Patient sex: F
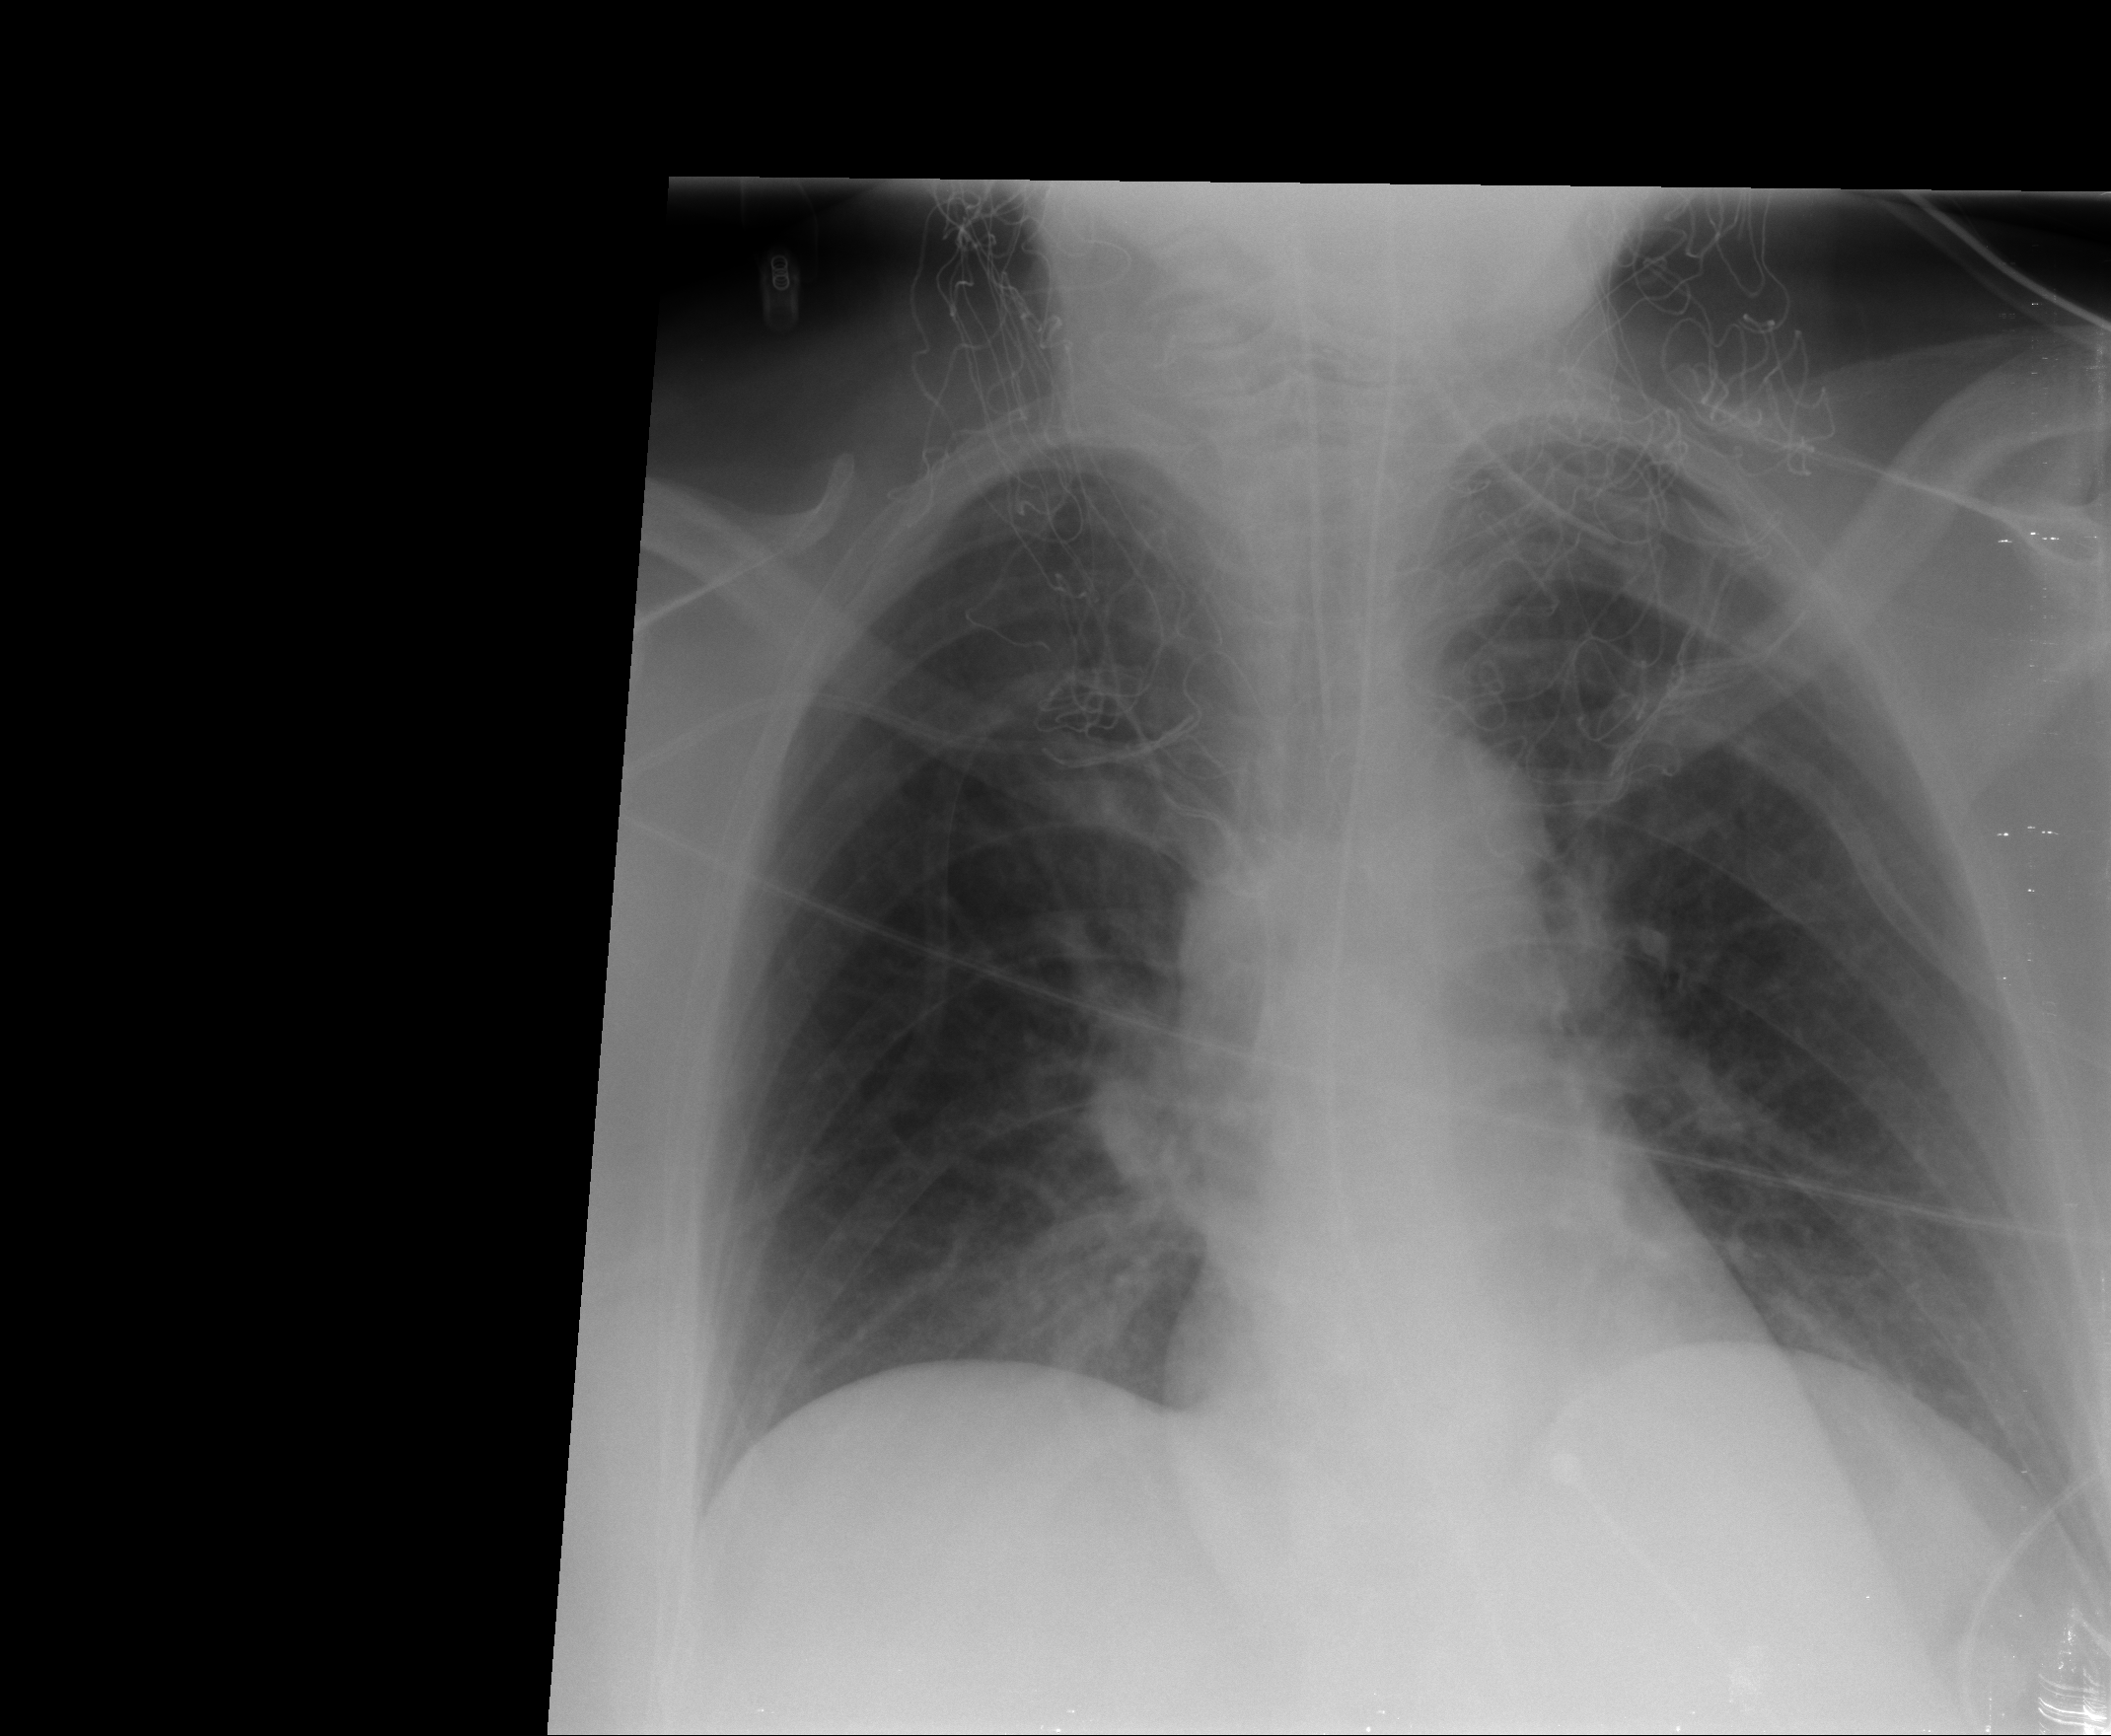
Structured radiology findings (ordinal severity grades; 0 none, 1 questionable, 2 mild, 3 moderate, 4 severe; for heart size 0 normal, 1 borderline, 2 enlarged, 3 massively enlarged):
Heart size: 0
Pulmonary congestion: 2
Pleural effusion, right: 0
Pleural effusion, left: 0
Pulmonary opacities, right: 2
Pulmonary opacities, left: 0
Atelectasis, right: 0
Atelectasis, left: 0